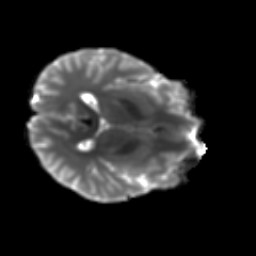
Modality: T2w
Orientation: axial
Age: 15
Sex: male
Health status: ill
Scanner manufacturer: ge
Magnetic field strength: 3 T
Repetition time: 6.752 s
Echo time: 0.079 s